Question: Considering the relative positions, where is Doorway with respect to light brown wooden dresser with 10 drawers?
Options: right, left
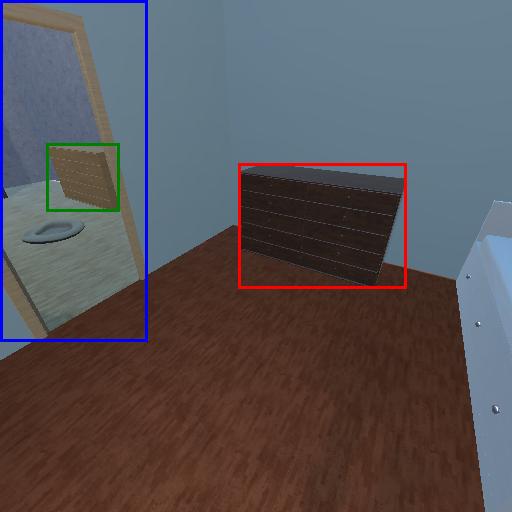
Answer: right